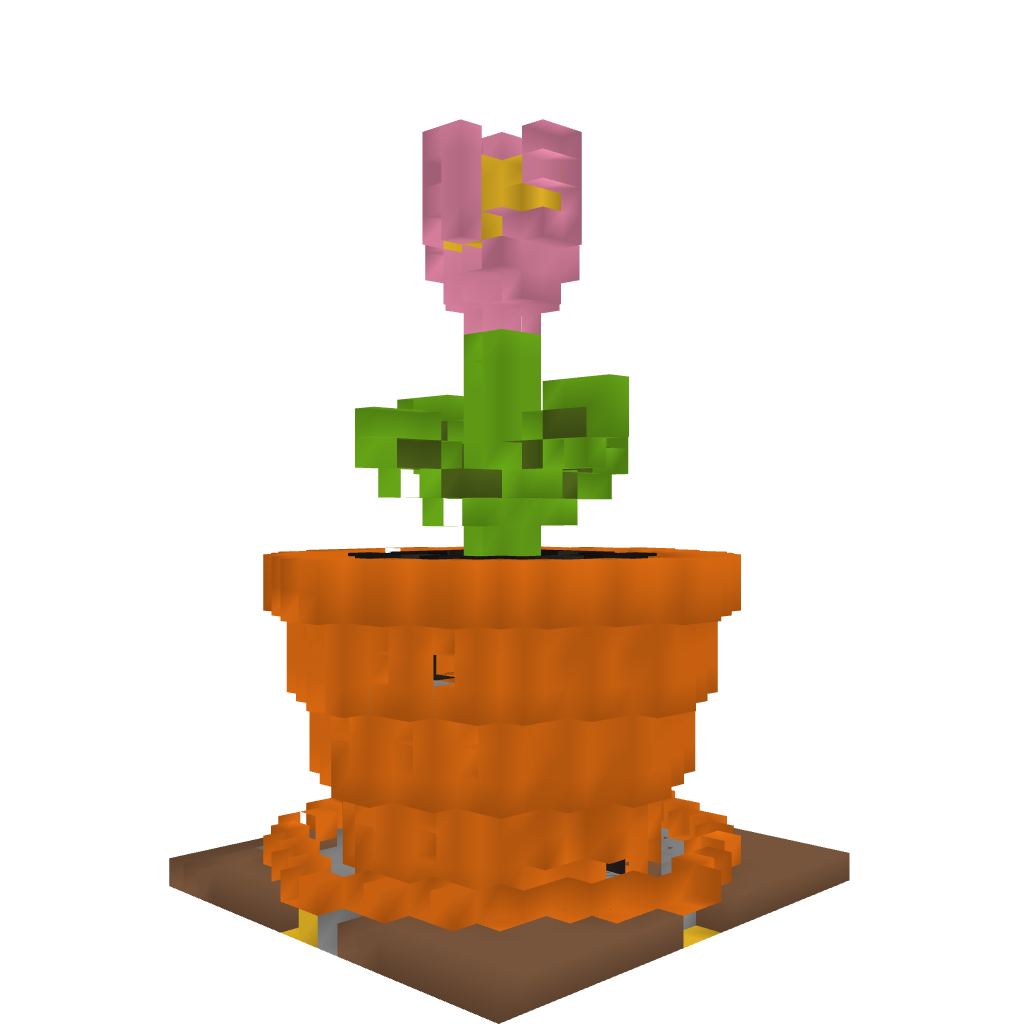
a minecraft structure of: Flower Pot Shop